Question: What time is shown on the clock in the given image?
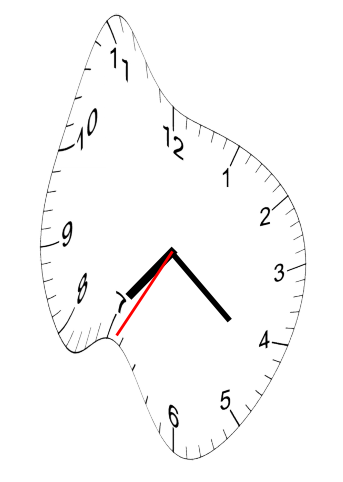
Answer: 07:21:35